Interaction volume radius: 5 \u00c5
Interaction volume height: 45 \u00c5
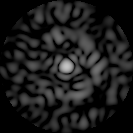
Disorder parameter: 0.8383